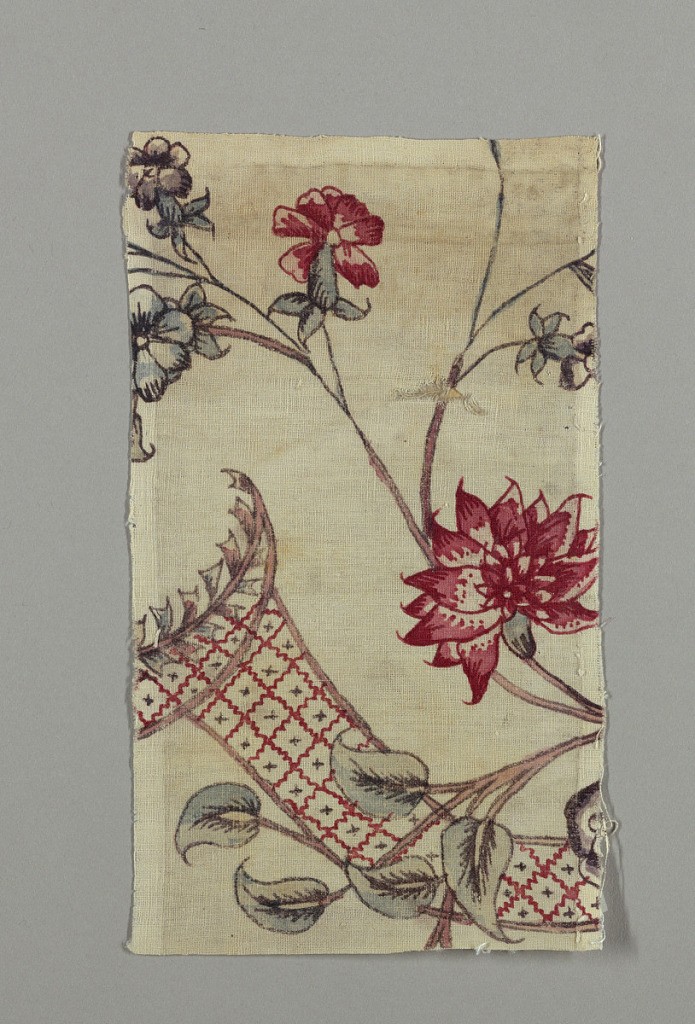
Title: Chintz fragment
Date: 18th century
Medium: cotton Technique: mordants for 3 reds, black and purple applied by pen or brush; madder dyed; blue applied by brush over resist; chintz on plain weave
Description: Small fragment showing part of a cornucopia-like shape and floral vines.